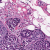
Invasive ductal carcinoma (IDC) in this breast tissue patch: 1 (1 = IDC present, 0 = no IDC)